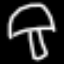
Label: mushroom